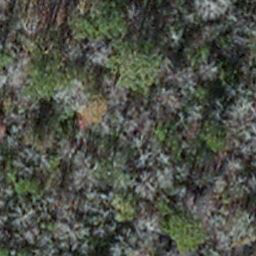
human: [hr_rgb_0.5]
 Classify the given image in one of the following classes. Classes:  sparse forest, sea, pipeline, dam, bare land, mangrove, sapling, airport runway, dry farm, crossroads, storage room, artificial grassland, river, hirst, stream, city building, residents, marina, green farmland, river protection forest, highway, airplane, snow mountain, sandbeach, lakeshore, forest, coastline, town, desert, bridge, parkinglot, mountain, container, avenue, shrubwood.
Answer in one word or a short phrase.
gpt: sapling